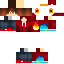
A male human skin with medium skin, wearing brown long hair dressed in a red hoodie and red pants, featuring a closed mouth.